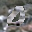
Label: 0